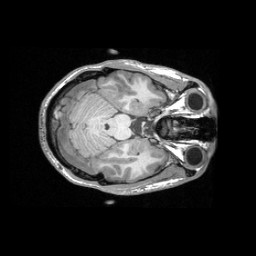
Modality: T1w
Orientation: axial
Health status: healthy
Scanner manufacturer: siemens
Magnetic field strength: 3 T
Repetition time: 2.3 s
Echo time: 0.00285 s